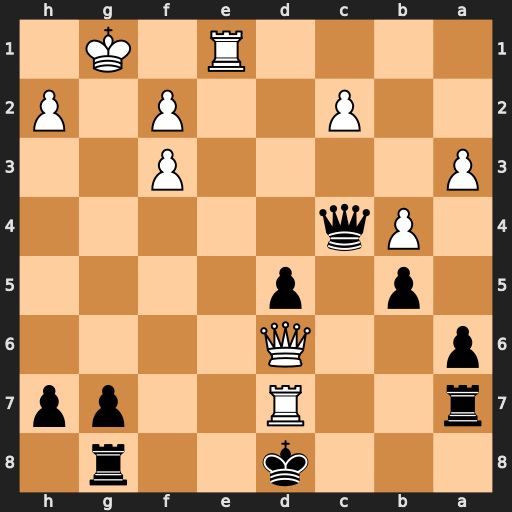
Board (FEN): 3k2r1/r2R2pp/p2Q4/1p1p4/1Pq5/P4P2/2P2P1P/4R1K1
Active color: b
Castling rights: -
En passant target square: -
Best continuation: Rxd7